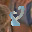
Label: 8